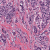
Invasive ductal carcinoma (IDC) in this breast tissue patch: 1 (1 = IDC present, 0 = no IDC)